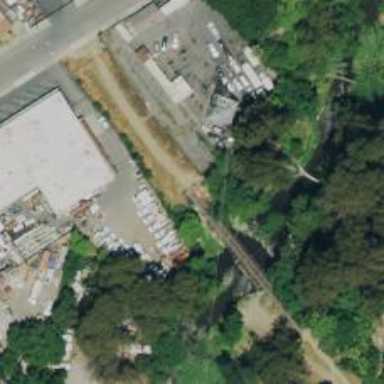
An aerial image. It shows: Abandoned railway.